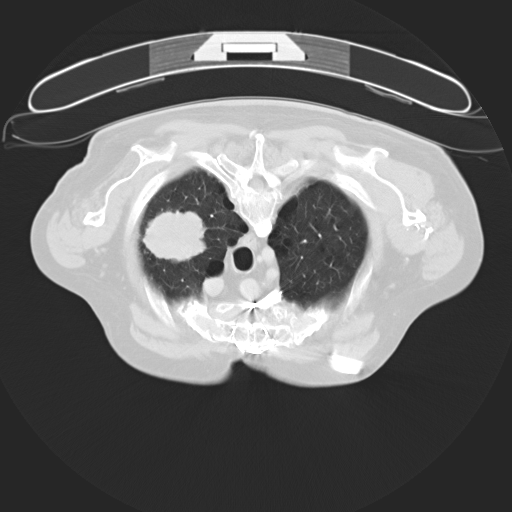
Survival: Short